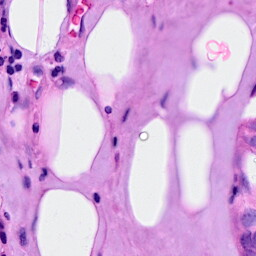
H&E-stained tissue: Breast